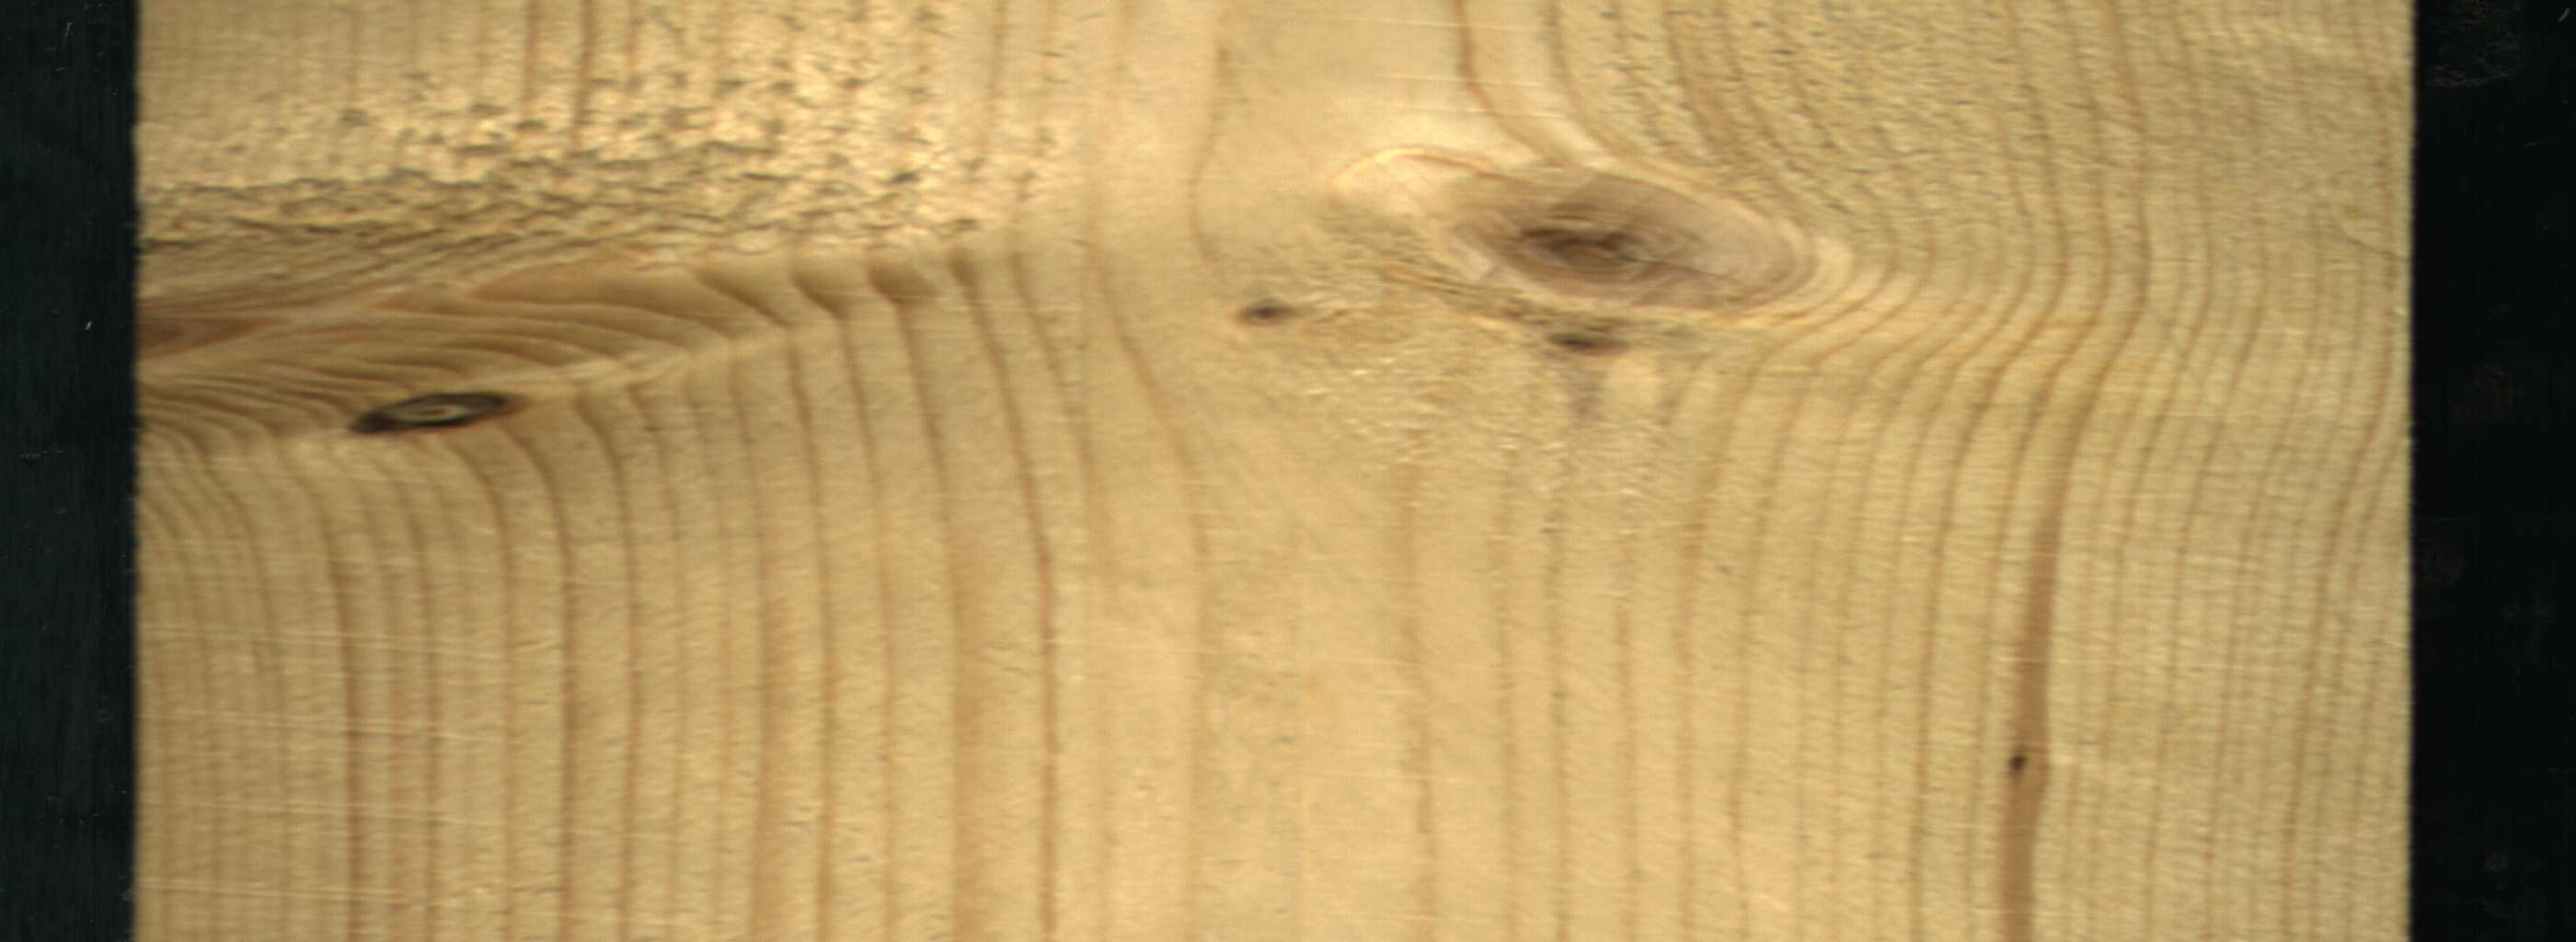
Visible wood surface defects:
Dead_Knot
Live_Knot
Live_Knot
Live_Knot
Live_Knot